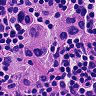
Metastatic tissue present: yes